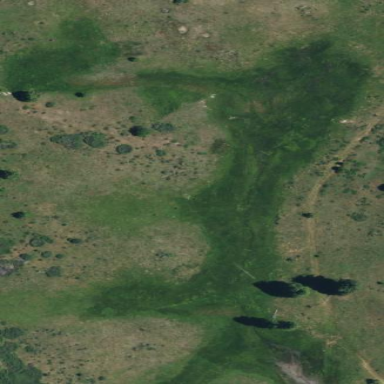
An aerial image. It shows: Beautiful meadow.